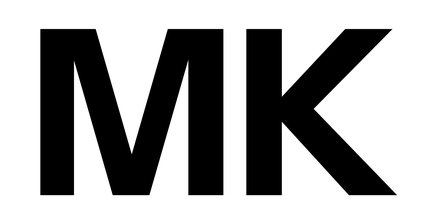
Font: InstrumentSans_Bold